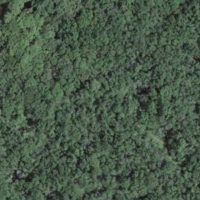
EUNIS habitat code: 41
Species observed at this site:
Vincetoxicum hirundinaria